Question: I am essentially trying to reproduce something like this in Java SWT but have been unsuccessful so far:

The problem that I am seeing is that as far as I can tell 'SWT.TITLE' is required to display 'SWT.CLOSE', 'SWT.MAX' and 'SWT.MIN'
Can anybody tell me if there is a nice way of doing this, either by styling a single shell or by using multiple shells and accessing the close, min, max components?
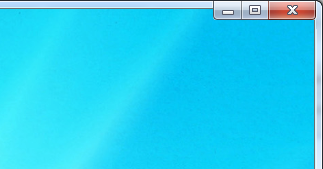
Answer: In this answer I assume targeting Windows is enough. If you want portability, stop reading now.
Unfortunately, the moment you remove the WS_CAPTION GWL_STYLE, the buttons are also lost. I cannot say for sure, but I don't think this can be done just messing around with window styles. Maybe if you use AERO you can, but that limits the operating systems that can run the code.
If you insist to have this, I can offer you only the next best thing: put your own buttons, but make them look as close to the native caption buttons as possible.
This is how it looks with theme:

And this is how it looks like with classic theme:

There is still work to align buttons, change state when it is hot/pressed or maximized/restored, but it is a starting point.
I know this is not exactly what you asked, but maybe it helps.
And here is the code that creates the windows:
'''
import org.eclipse.swt.SWT;
import org.eclipse.swt.graphics.Point;
import org.eclipse.swt.internal.win32.OS;
import org.eclipse.swt.internal.win32.RECT;
import org.eclipse.swt.widgets.*;
public class CaptionItemSnippet {
private static final char[] WINDOW_CLASS = className("WINDOW");
private static final int WP_MINBUTTON = 15;
private static final int WP_MAXBUTTON = 17;
private static final int WP_CLOSEBUTTON = 18;
private static final int DFC_CAPTION = 1;
private static final int DFCS_CAPTIONCLOSE = 0x0000;
private static final int DFCS_CAPTIONMIN = 0x0001;
private static final int DFCS_CAPTIONMAX = 0x0002;
private static final int DFCS_CAPTIONRESTORE = 0x0003;
private static final int DFCS_CAPTIONHELP = 0x0004;
public static void main(String[] args) {
final Display display = new Display();
final Shell shell = new Shell(display);
int gwlStyle = OS.GetWindowLong(shell.handle, OS.GWL_STYLE);
//remove title bar
gwlStyle &= ~OS.WS_CAPTION;
// add maximize button: does not work
gwlStyle |= OS.WS_SYSMENU | OS.WS_MAXIMIZEBOX;
OS.SetWindowLong(shell.handle, OS.GWL_STYLE, gwlStyle & ~OS.WS_CAPTION);
final Button minimizeButton = createButton(shell, WP_MINBUTTON, DFCS_CAPTIONMIN);
minimizeButton.setBounds(125, 0, 20, 20);
final Button maxButton = createButton(shell, WP_MAXBUTTON, DFCS_CAPTIONMAX);
maxButton.setBounds(145, 0, 20, 20);
final Button closeButton = createButton(shell, WP_CLOSEBUTTON, DFCS_CAPTIONCLOSE);
closeButton.setBounds(165, 0, 20, 20);
shell.setSize(200, 200);
shell.open();
while (!shell.isDisposed()) {
if (!display.readAndDispatch()) {
display.sleep();
}
}
display.dispose();
}
private static Button createButton(final Composite parent, final int partId, final int uState) {
final Button button = new Button(parent, SWT.PUSH);
button.addListener(SWT.Paint, new Listener() {
@Override
public void handleEvent(Event e) {
final Point size = button.getSize();
final RECT rect = new RECT();
rect.left = 0;
rect.right = size.x;
rect.top = 0;
rect.bottom = size.y;
if (OS.IsAppThemed()) {
final int theme = OS.OpenThemeData(parent.handle, WINDOW_CLASS);
OS.DrawThemeBackground(theme, e.gc.handle, partId, OS.TS_NORMAL, rect, null);
OS.CloseThemeData(theme);
} else {
OS.DrawFrameControl(e.gc.handle, rect, DFC_CAPTION, uState);
}
}
});
return button;
}
private static char[] className(String s) {
final char[] chars = new char[s.length() + 1];
System.arraycopy(s.toCharArray(), 0, chars, 0, s.length());
chars[chars.length - 1] = 0;
return chars;
}
}
'''